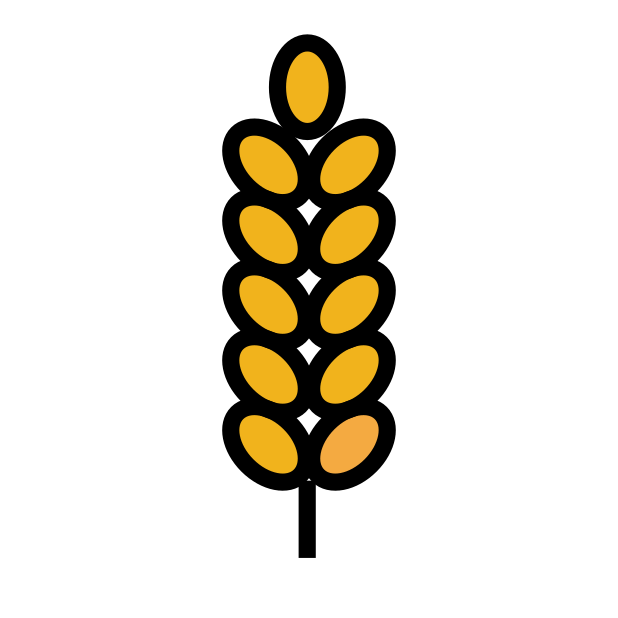
Emoji: 🌾
Name: ear of rice
Unicode: 0x1f33e